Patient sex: M
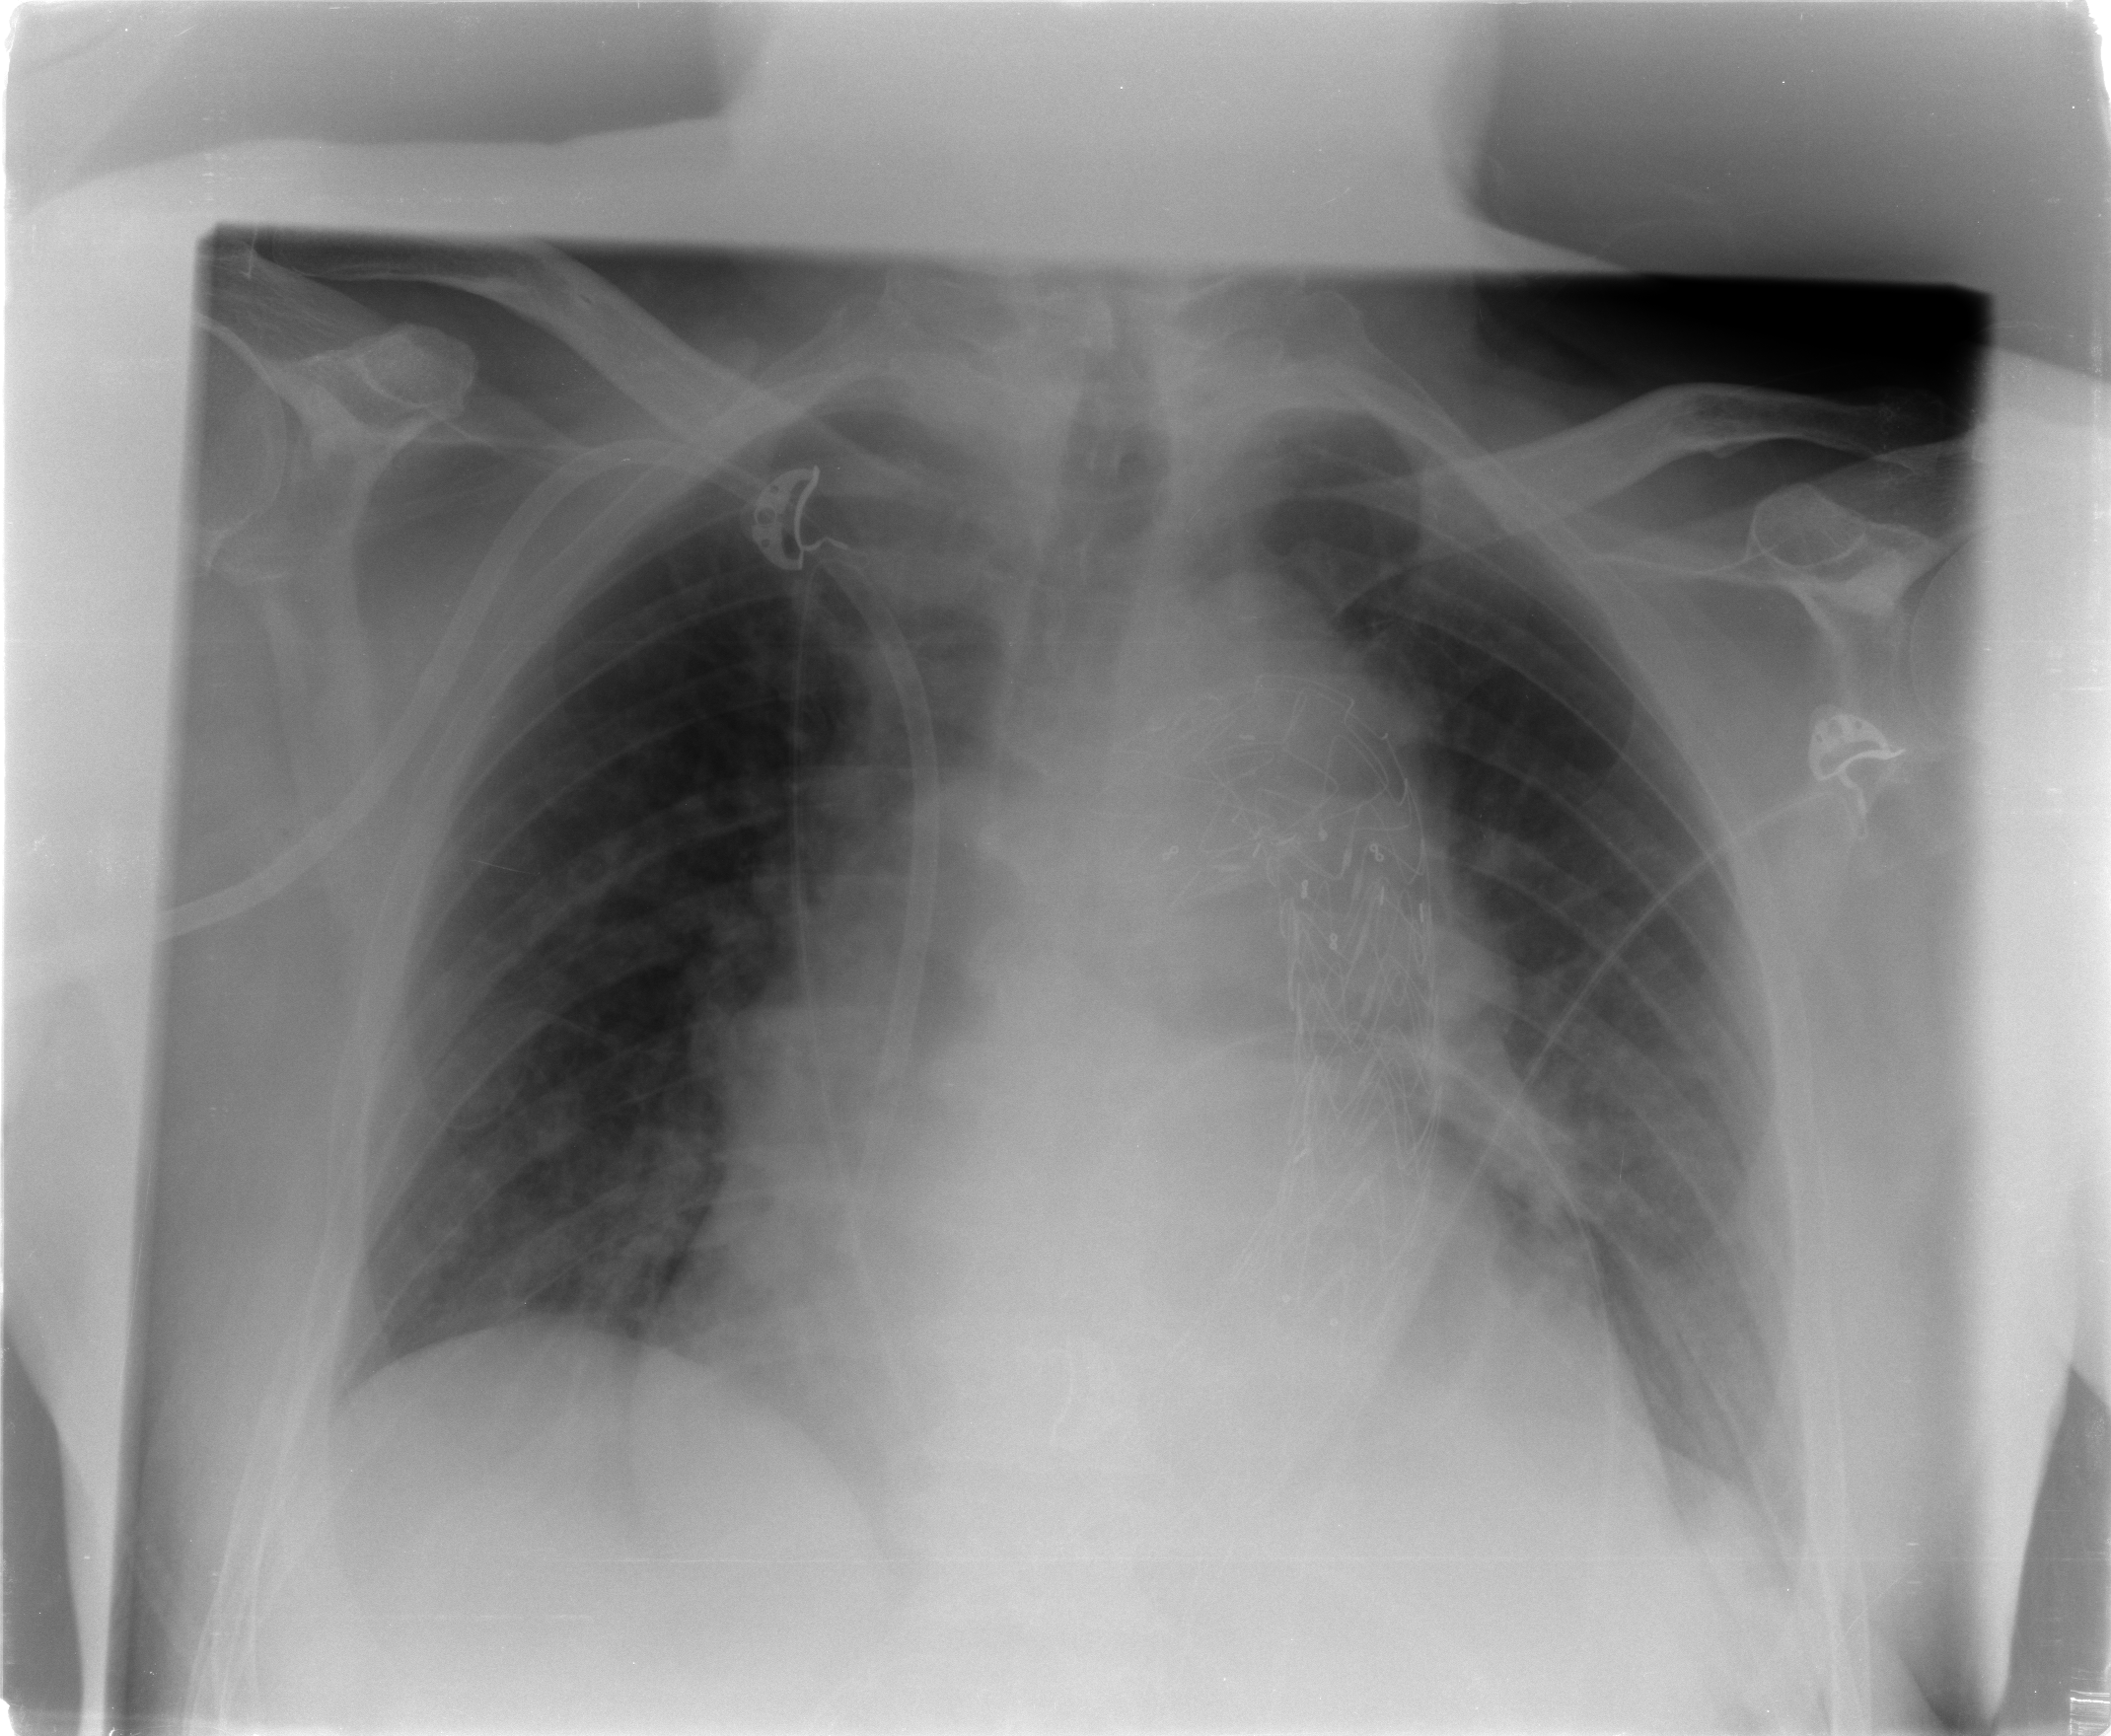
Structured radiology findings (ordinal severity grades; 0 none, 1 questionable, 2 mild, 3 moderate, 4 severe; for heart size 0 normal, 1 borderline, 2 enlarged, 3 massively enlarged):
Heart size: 2
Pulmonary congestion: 2
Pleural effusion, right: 1
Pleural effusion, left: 2
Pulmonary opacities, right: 0
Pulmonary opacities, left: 0
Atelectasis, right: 0
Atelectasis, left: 2